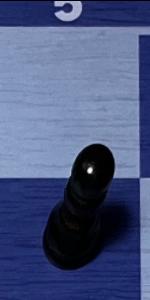
Label: Pawn_Black